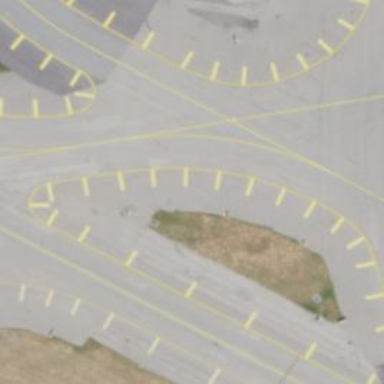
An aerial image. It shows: Image of taxiway at airport.